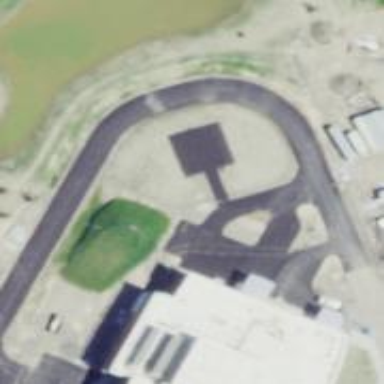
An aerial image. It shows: Image of helipad at airport.